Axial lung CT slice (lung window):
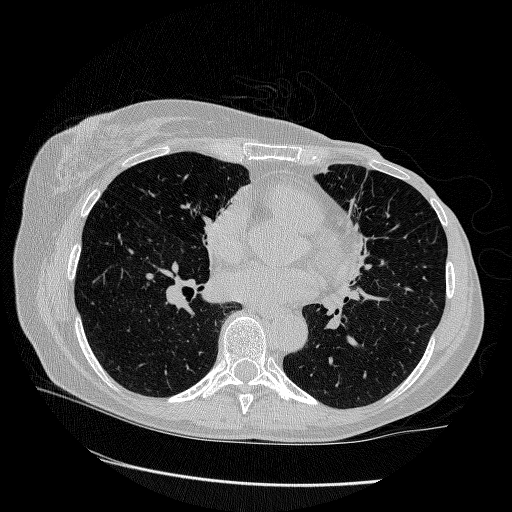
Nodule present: no